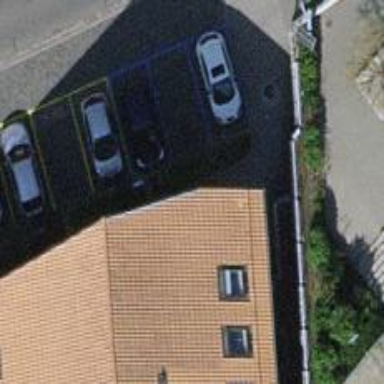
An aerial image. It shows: Street-side parking area with paved surface.